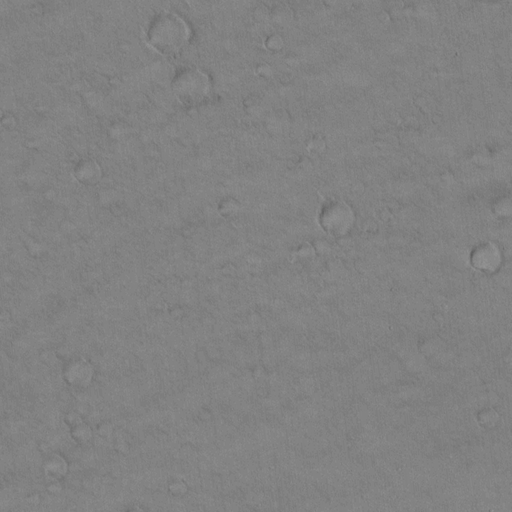
Classes present: Background